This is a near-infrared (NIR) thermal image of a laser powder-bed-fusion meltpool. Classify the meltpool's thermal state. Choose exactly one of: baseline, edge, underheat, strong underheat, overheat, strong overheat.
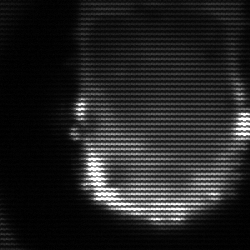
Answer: baseline